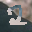
Label: 2